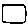
Label: square